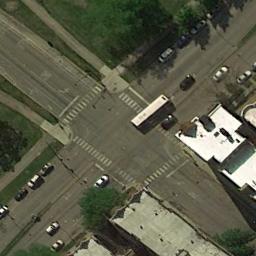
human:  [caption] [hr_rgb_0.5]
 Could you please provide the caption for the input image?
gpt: There are white cars at the intersection .

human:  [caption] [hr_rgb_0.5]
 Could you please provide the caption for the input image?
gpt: An intersection with sparse traffic is between some buildings and green areas .

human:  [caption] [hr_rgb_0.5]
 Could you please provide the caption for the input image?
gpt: There are several moving vehicles on the road at the intersection, With many buildings and some trees around the intersection .

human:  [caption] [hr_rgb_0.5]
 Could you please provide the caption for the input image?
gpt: There are several cars at the intersection .

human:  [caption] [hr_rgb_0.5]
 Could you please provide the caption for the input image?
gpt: An intersection beside a white building .